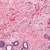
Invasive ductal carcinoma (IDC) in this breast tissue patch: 0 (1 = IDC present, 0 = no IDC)